Interaction volume radius: 5 \u00c5
Interaction volume height: 10 \u00c5
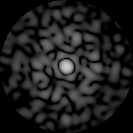
Disorder parameter: 0.791